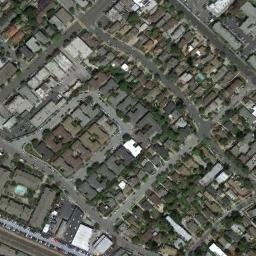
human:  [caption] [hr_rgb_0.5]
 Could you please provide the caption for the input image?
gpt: There are many roads and neatly arranged houses and trees in densely populated areas .

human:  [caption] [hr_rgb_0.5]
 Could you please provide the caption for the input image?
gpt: The dense residential is next to the road and some trees .

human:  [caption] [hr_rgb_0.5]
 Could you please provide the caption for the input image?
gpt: The residential area is very green .

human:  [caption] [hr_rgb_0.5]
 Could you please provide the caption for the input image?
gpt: A dense residential area has lots of trees and houses arranged neatly while some roads go through the residential area .

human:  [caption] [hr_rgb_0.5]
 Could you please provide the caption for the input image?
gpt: There are many black buildings and some white buildings on dense residential area .